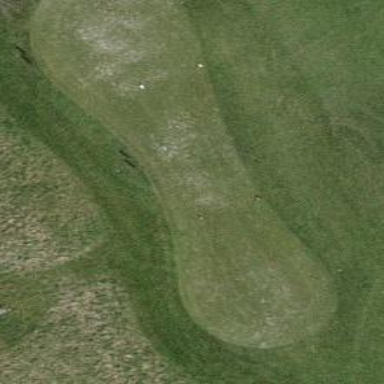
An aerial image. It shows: Golf tee.